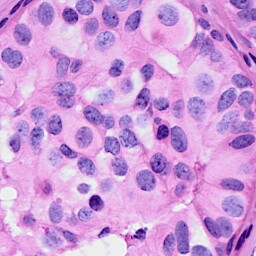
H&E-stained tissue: Breast